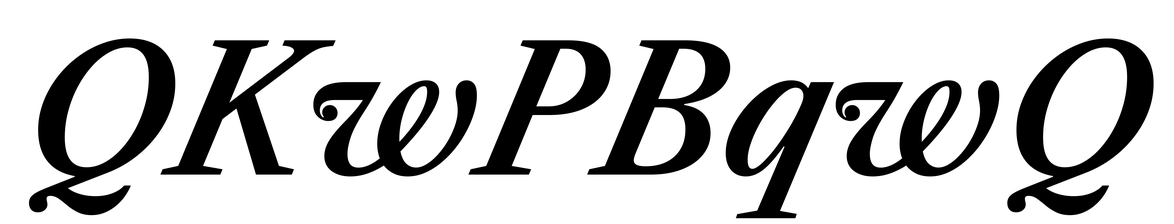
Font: LibreCaslonText-Italic_SemiBold_Italic